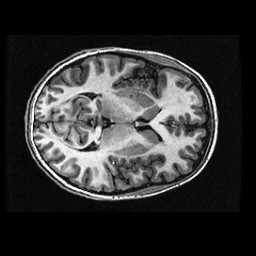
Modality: T1w
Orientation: axial
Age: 22
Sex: female
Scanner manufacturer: ge
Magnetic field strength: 3 T
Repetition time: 0.01144 s
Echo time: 0.005012 s